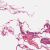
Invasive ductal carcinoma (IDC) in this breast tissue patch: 0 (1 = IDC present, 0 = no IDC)